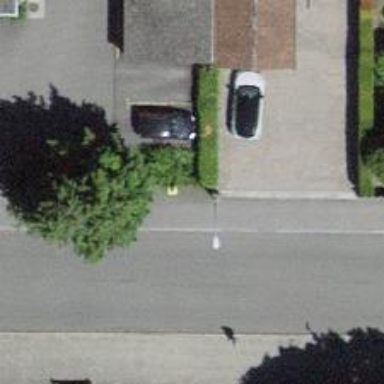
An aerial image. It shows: Post box is visible.